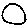
Label: circle